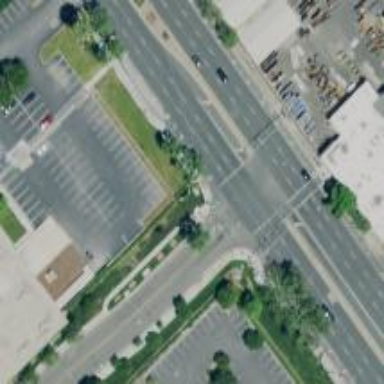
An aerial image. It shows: Solid stop line on the road.